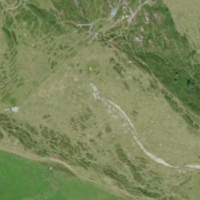
EUNIS habitat code: 23
Species observed at this site:
Geum montanum